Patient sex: F
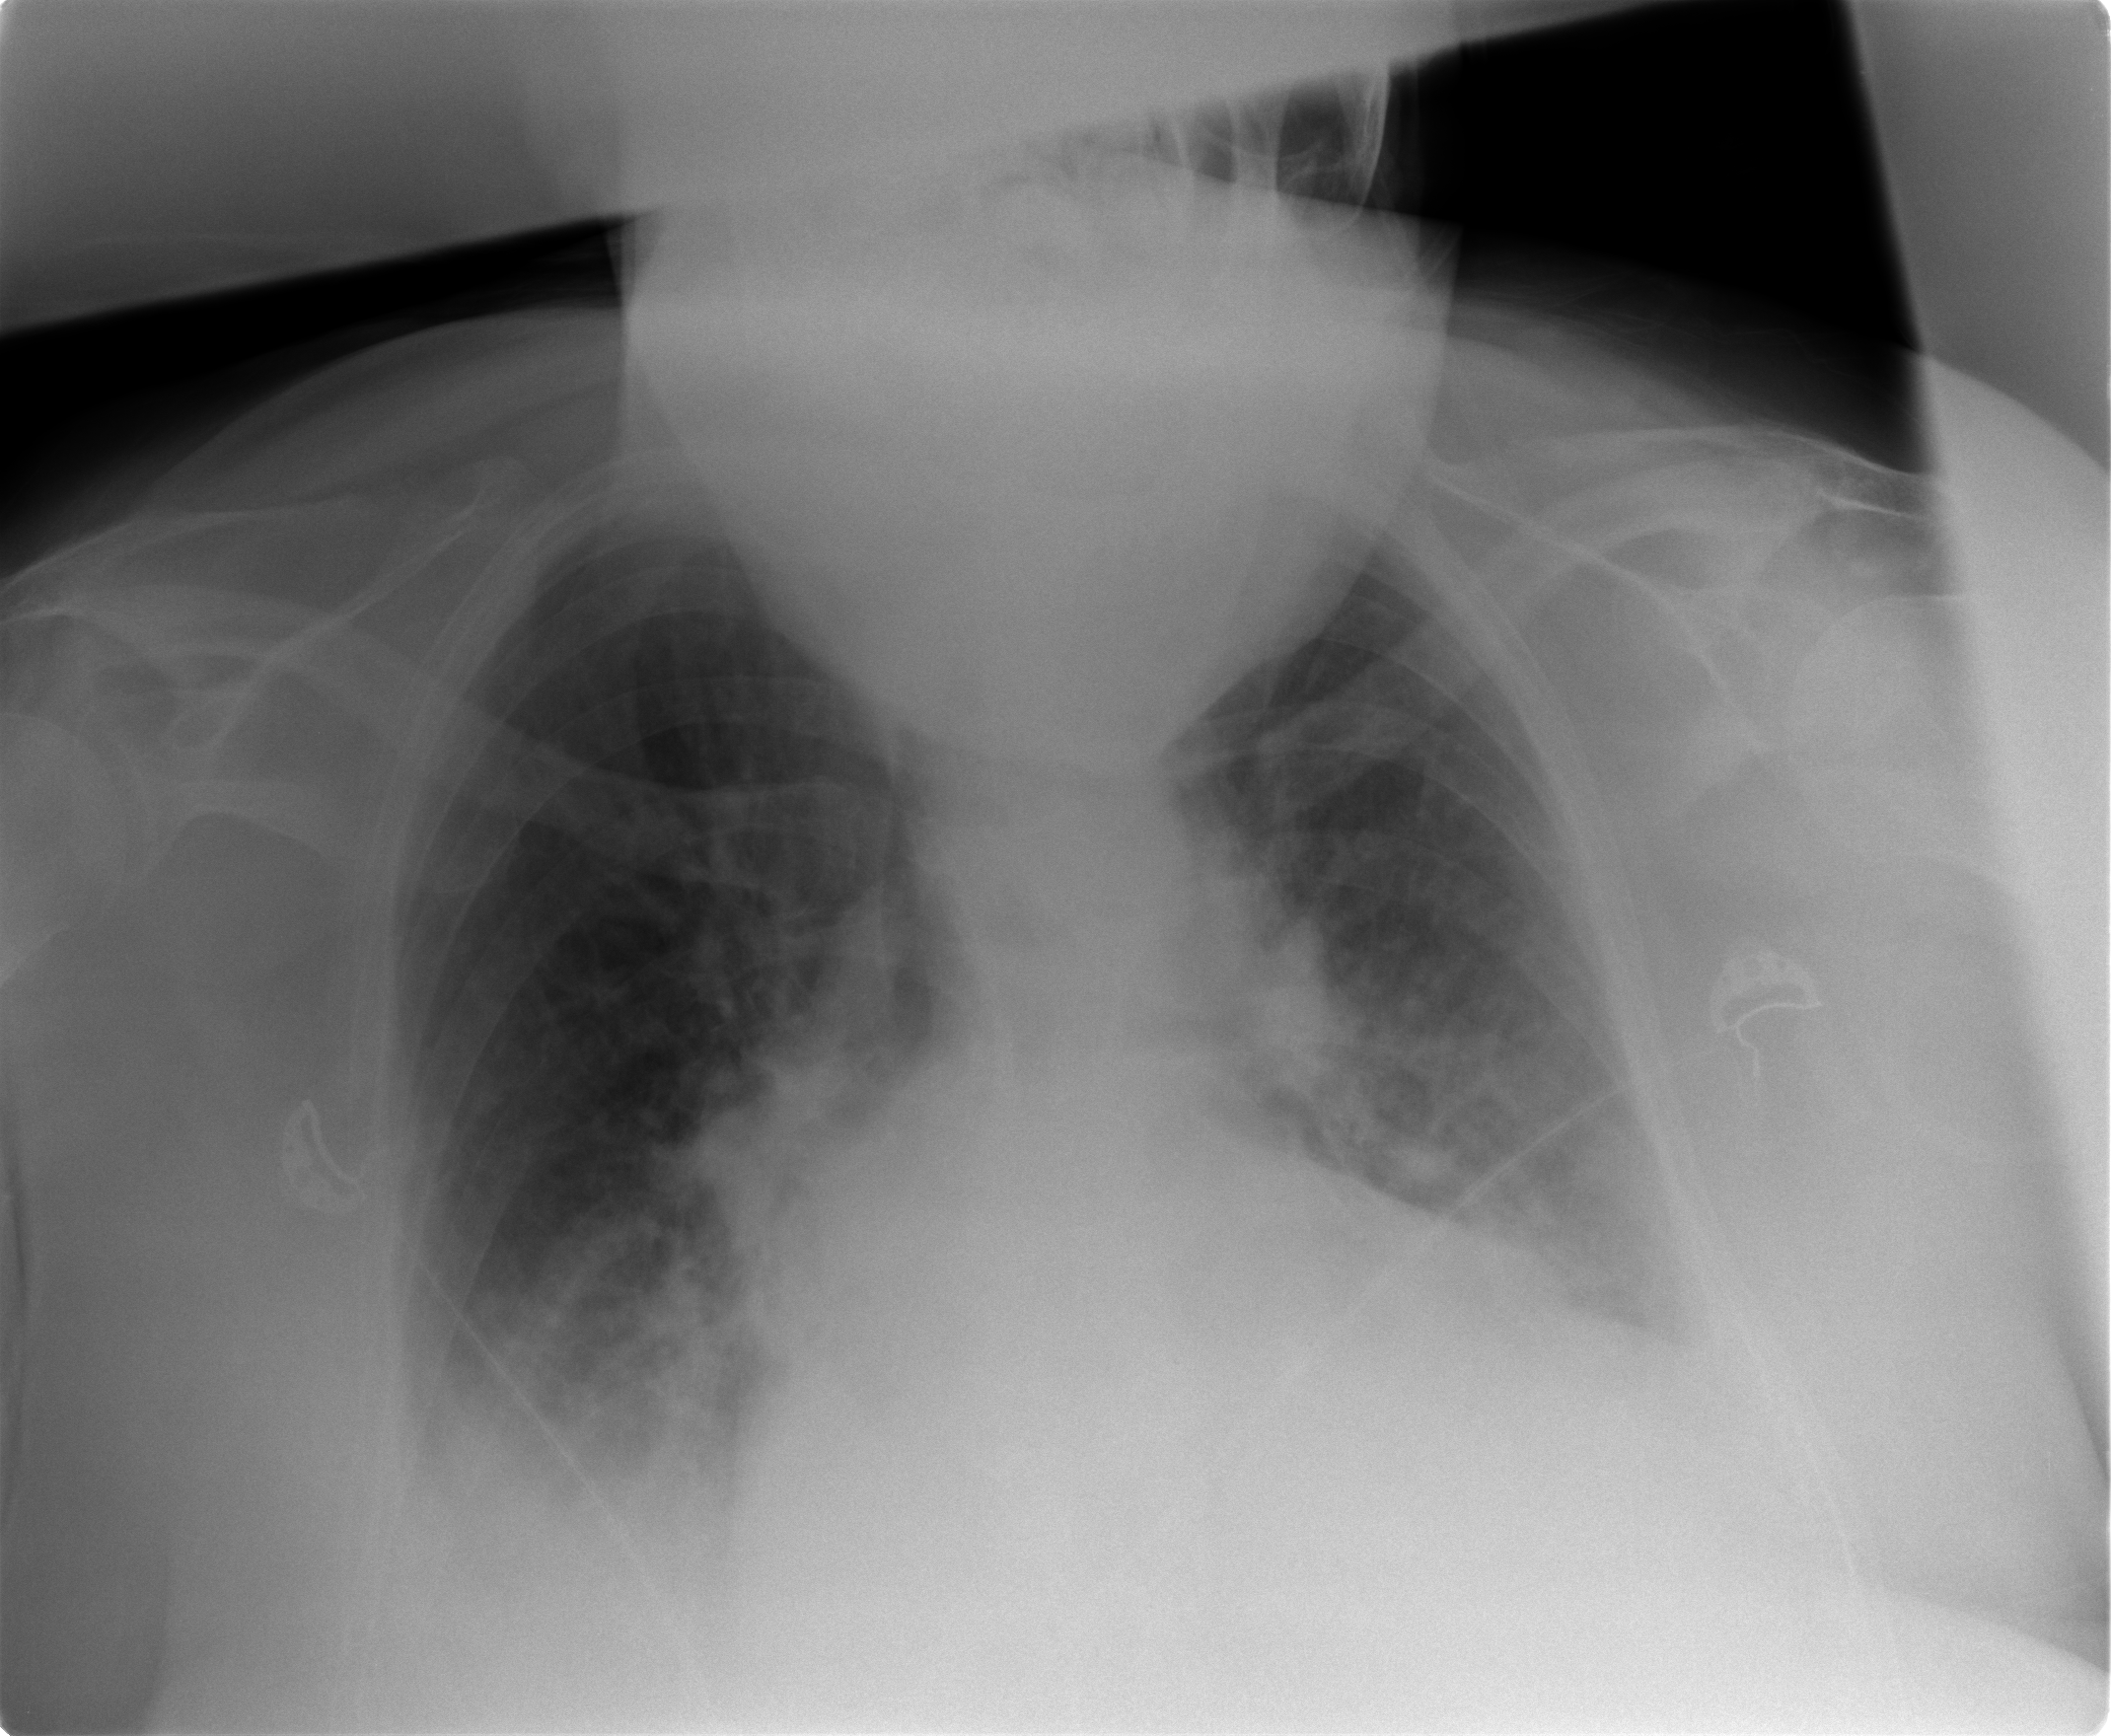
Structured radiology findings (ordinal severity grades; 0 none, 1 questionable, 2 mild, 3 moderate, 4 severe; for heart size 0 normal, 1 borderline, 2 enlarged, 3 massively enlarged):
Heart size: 3
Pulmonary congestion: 2
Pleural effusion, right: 2
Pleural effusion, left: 2
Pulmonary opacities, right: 1
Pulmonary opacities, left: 0
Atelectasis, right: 2
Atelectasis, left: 2